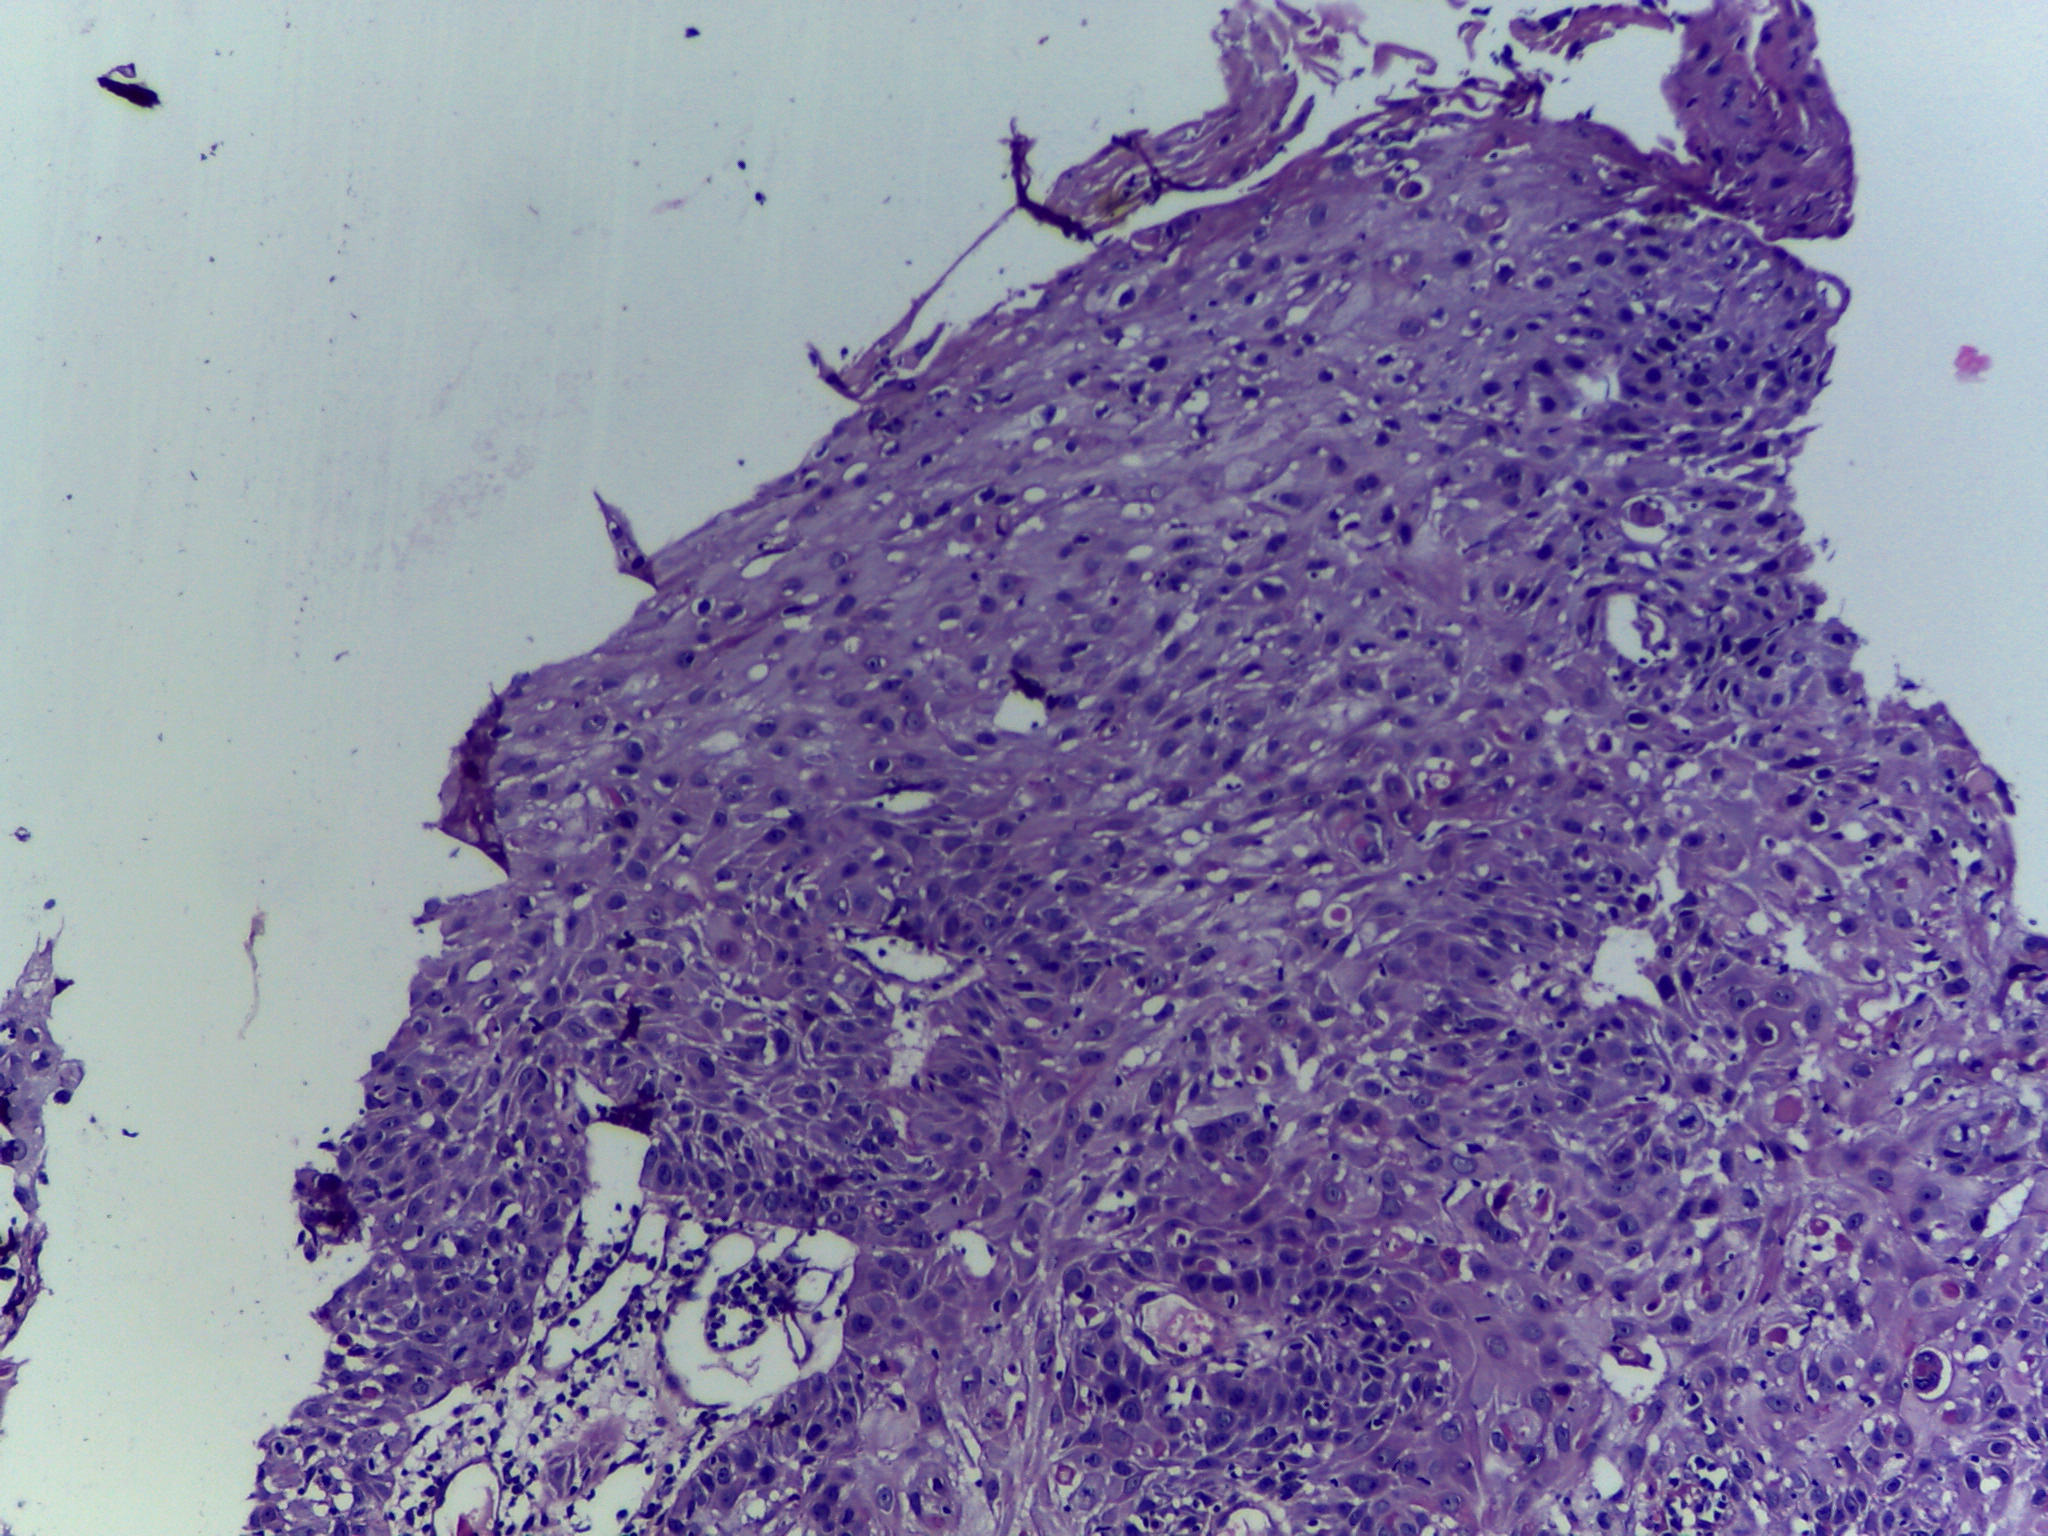
Diagnosis: OSCC